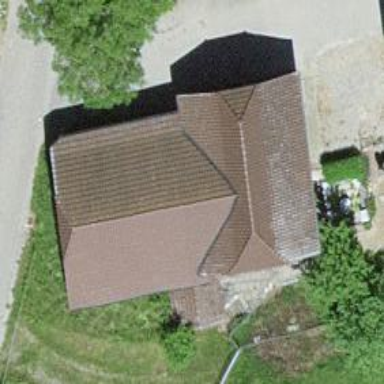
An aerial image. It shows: Barn.